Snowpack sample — Rabbit Ears Pass, Jackson County, Colorado, USA (12/17/25, 1:08 PM MST)
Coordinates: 40.387, -106.625
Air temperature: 34 °F
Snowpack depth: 46 cm
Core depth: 40 cm
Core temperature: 28.4 °F
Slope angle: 6°, slope face: 165°
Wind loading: medium
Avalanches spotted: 0
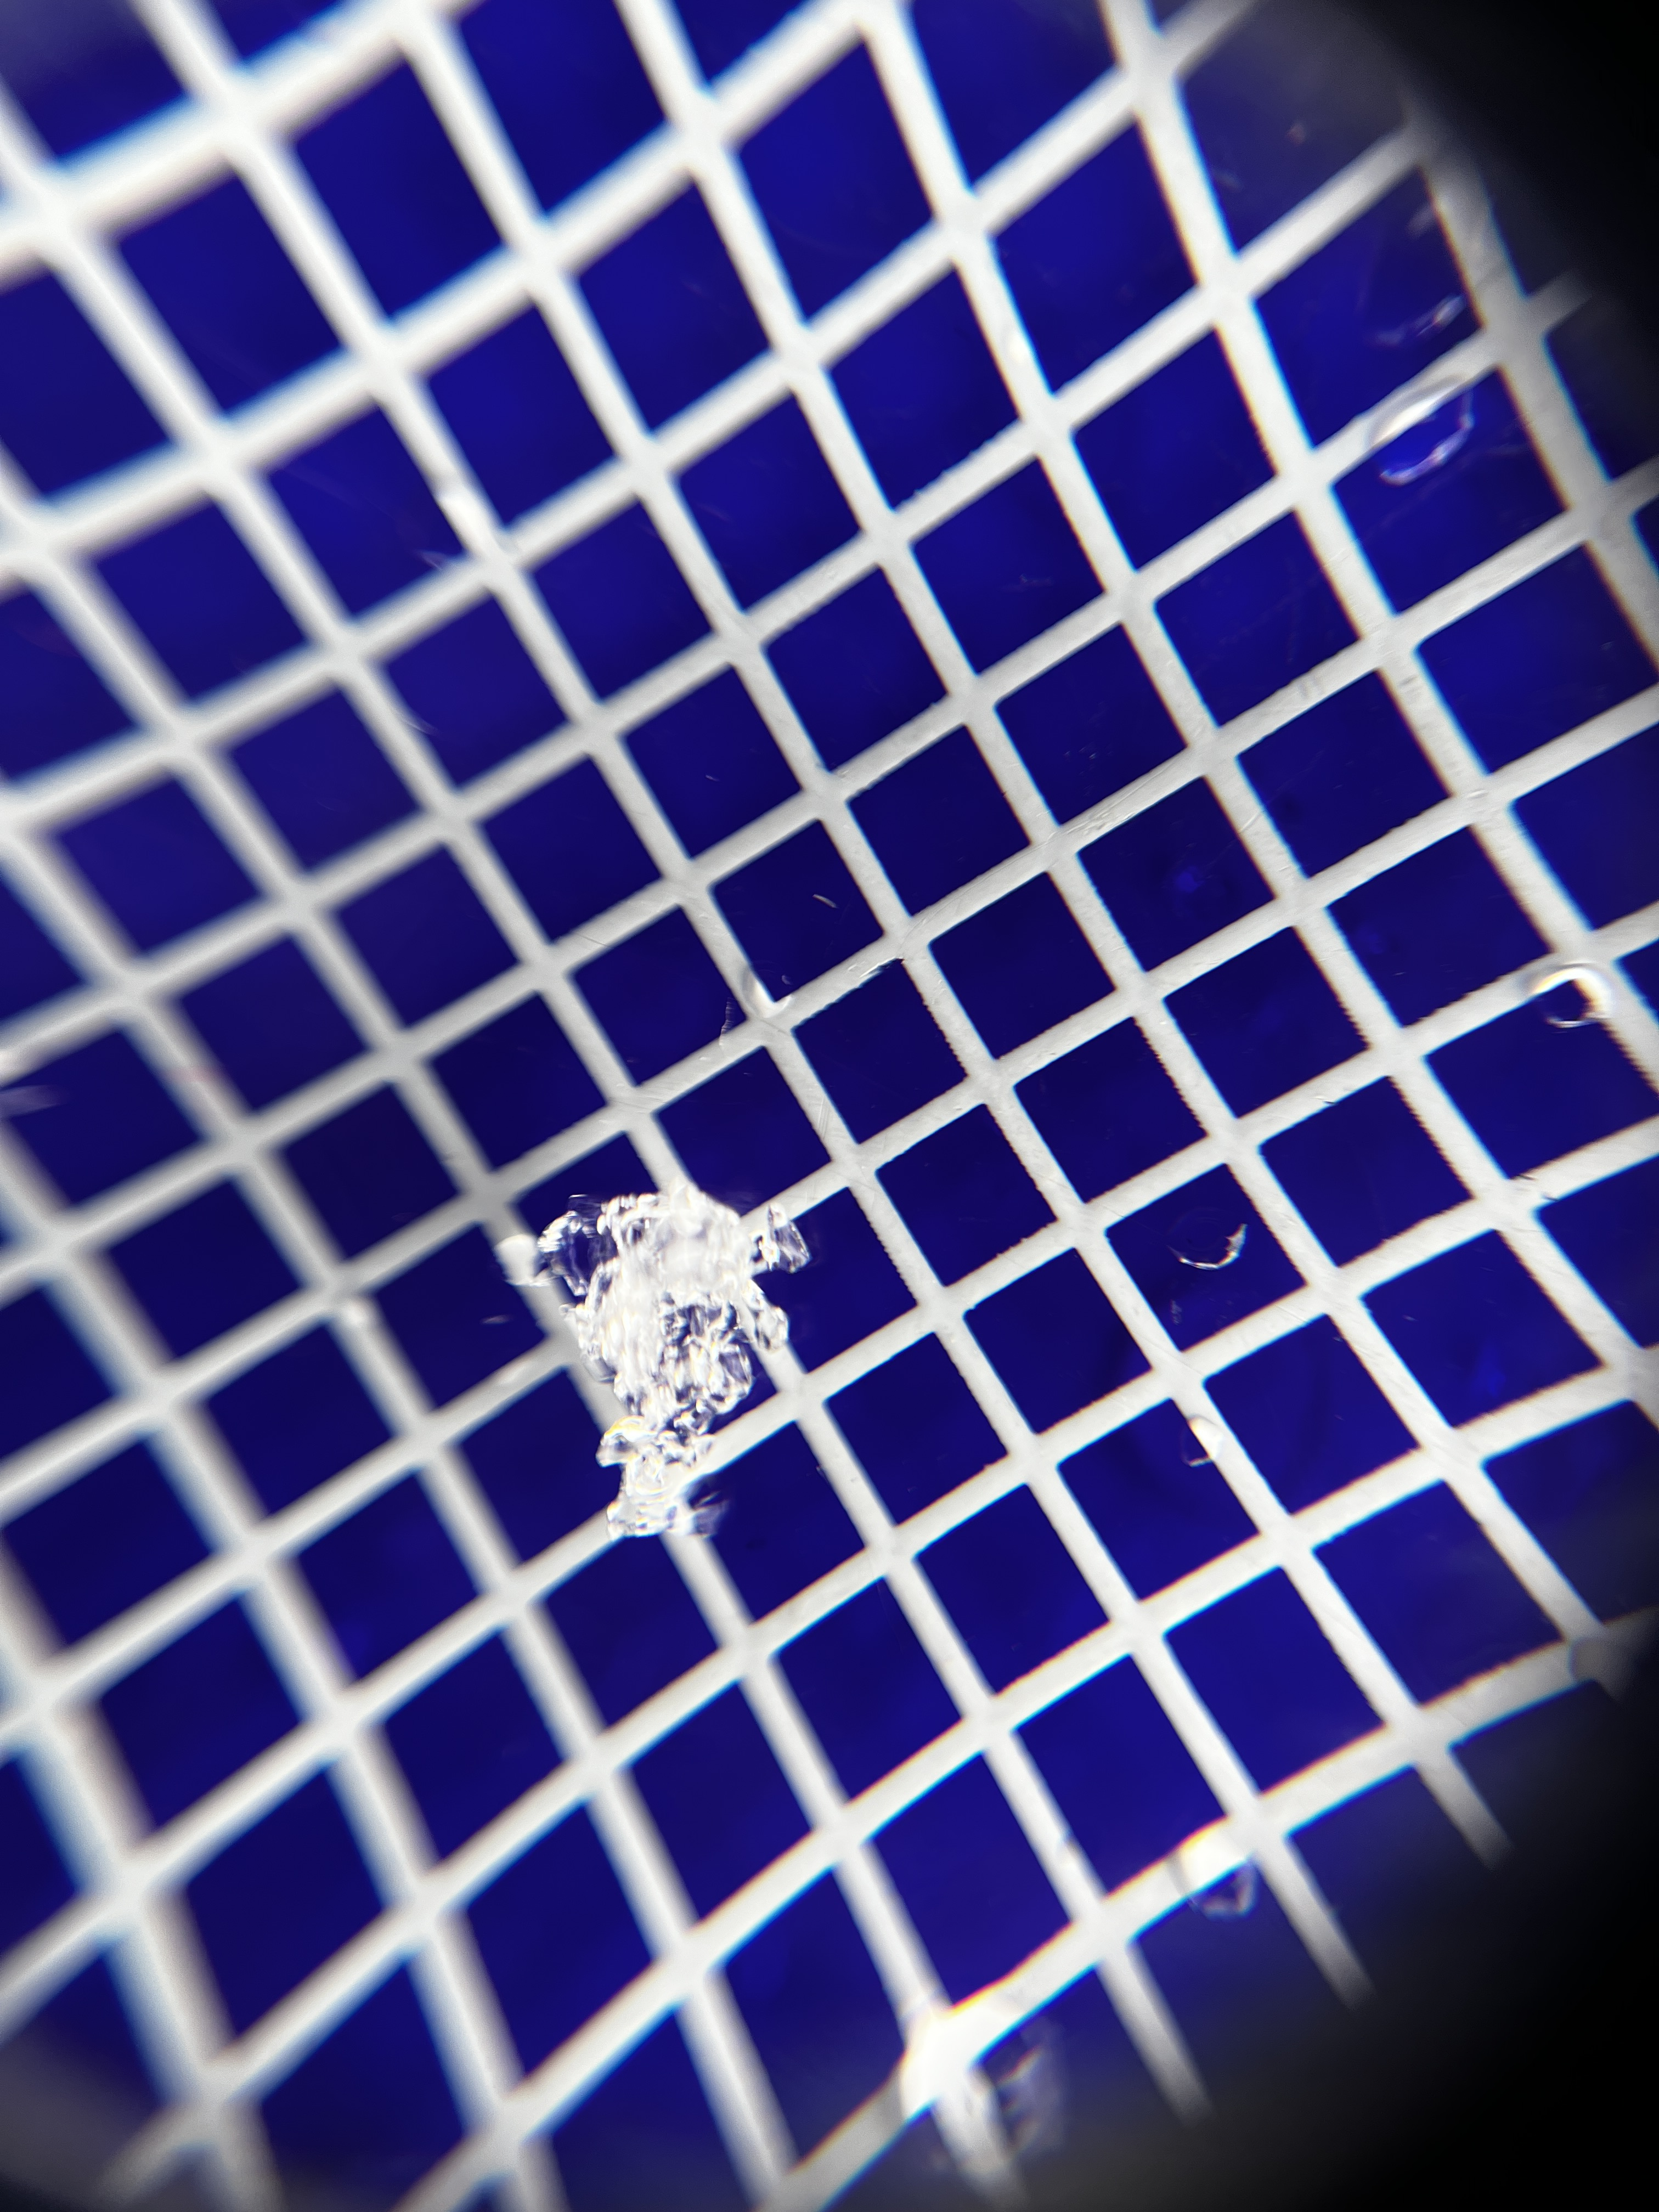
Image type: magnified_profile
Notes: No avalanches spotted nearby, although collected in a meadowy area with minimal risk on this face of the pass.